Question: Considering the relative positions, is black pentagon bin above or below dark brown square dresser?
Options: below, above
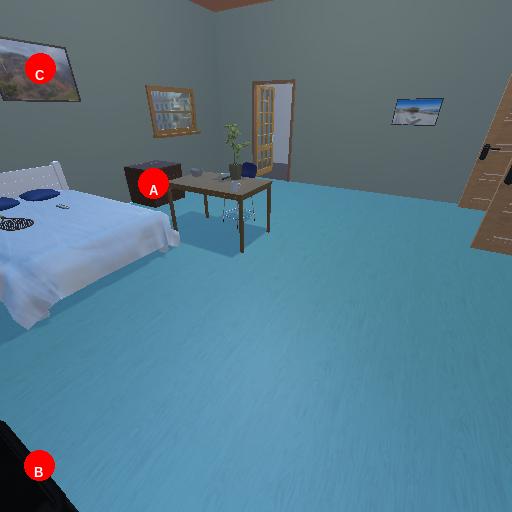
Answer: below